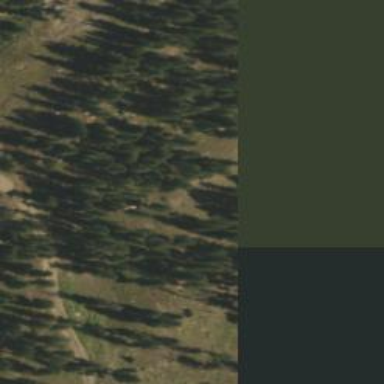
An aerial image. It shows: Area of evergreen woodland.